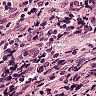
Metastatic tissue present: no